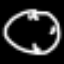
Label: clock